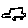
Label: car